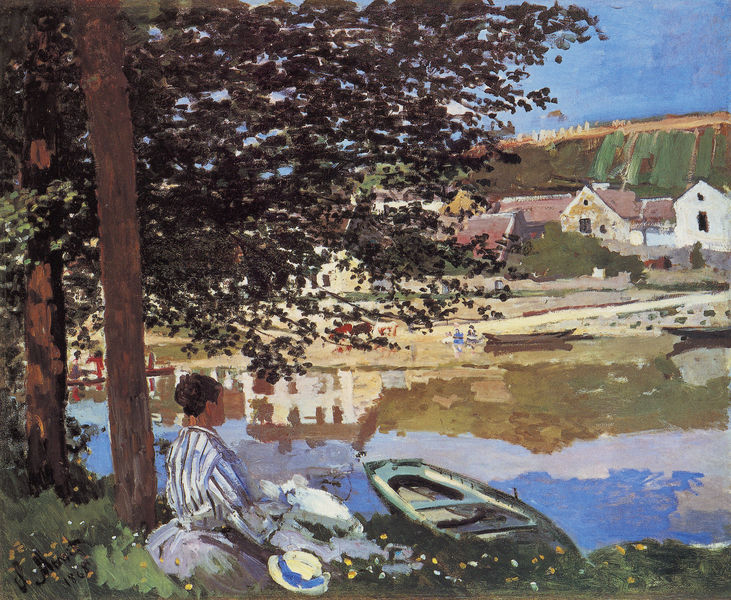
Titel: Au Bord de l'Eau, Bennecourt, Der Fluß
Künstler: Claude Monet
Standort: Chicago (Illinois)
Institution: The Art Institute of Chicago
Schlagwörter: baum, berg, blau, blätter, gemälde, himmel, laub, mann, schatten, wasser, aquarell, baumstämme, bäume, fluss, gelb, grün, impressionismus, landschaft, menschen, see, sitzen, stadt, teich, ufer, äste, blumen, braun, bunt, fenster, frankreich, frau, frisur, hut, kleid, licht, blüten, gebäude, gras, haus, rasen, rot, wiese, leute, malerei, rock, hemd, band, bluse, knoten, bild, schauen, spiegel, öl, baumstamm, felder, häuser, hügel, natur, spiegelung, stamm, sonne, wasserspiegelung, land, realismus, sitzend, paar, tal, wald, boot, boote, kahn, landleben, ruder, weiher, dutt, schiff, sommer, ruhe, ort, hang, dorf, dächer, tag, wasserfarbe, hof, idylle, pause, picknick, rast, blue, hat, people, red, white, women, black, blouse, country, dress, expressionism, green, painting, portrait, seated, sit, sitting, woman, yellow, strohhut, impressionismu, monet, reflexe, ruderboot, sitzt, gestreift, manet, streifen, flowers, mirror, mirrors, reflection, spiegeln, brown, sonnenhut, blumenwiese, reflexion, steilküste, gauguin, courbet, spaziergang, wasseroberfläche, flusslandschaft, flower, man, sky, stone, tree, boat, girl, hill, hills, house, lake, landscape, mountain, sea, shore, water, houses, reflektion, roof, sun, trees, village, ribbon, freiluftmalerei, seeufer, grass, river, view, cezanne, impressionism, shadow, cartoon, ausruhen, tempera, gucken, beach, boats, town, outside, rural, sunny, city, day, weinberg, leaves, trunk, flussufer, sommerfrische, watercolor, erholung, colors, wasserspiegelungen, blaue punkte tauchen auf, dadada, dddd, f8 gedrückt geht nicht weiter, fff, frau mit hut, gggg, klare farben, schon wieder störungen, spitzenreiter punktet gleich, und nichts geht mehr, und nun?????, wiederspiegelung, degas, farm, impressionist, fields, stripes, shade, acquarell, paint, rowboat, hit, blue sky, streifenhemd, weiß, vista, countryside, straw hat, riverside, hous, emotion, stillleben, creek, tres, striped, daisies, 3, black man, flowes, hafen, ölfarben, man alone, landschaftsbild, pyjamas, sitting woman, sid, angeln, housed, spiegelnde oberfläche, weinberge, tibbon, riverbed, relection, ruhend, allein, träumend